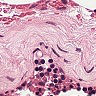
Metastatic tissue present: no